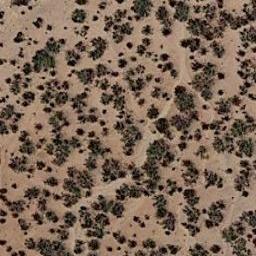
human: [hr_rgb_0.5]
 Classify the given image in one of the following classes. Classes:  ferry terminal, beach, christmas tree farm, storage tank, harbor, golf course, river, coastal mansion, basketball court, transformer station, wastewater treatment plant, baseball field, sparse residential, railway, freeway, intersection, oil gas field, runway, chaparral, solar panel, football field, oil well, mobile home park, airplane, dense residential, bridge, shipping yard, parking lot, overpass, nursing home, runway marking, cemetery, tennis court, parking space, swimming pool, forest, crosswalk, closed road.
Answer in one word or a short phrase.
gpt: chaparral